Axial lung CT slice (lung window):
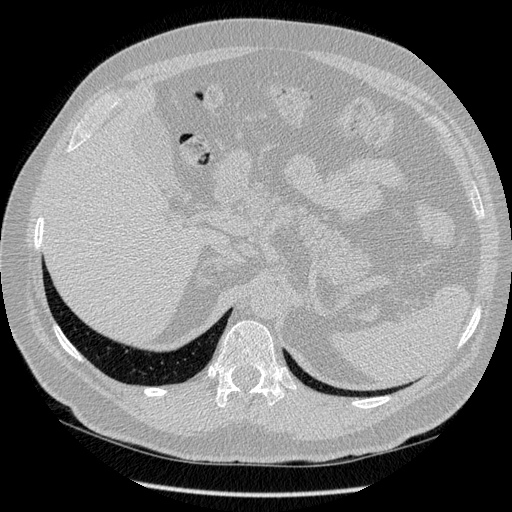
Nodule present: no